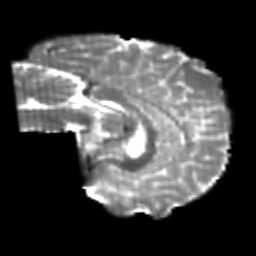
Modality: T2w
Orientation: sagittal
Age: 21
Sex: male
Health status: healthy
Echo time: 0.074 s